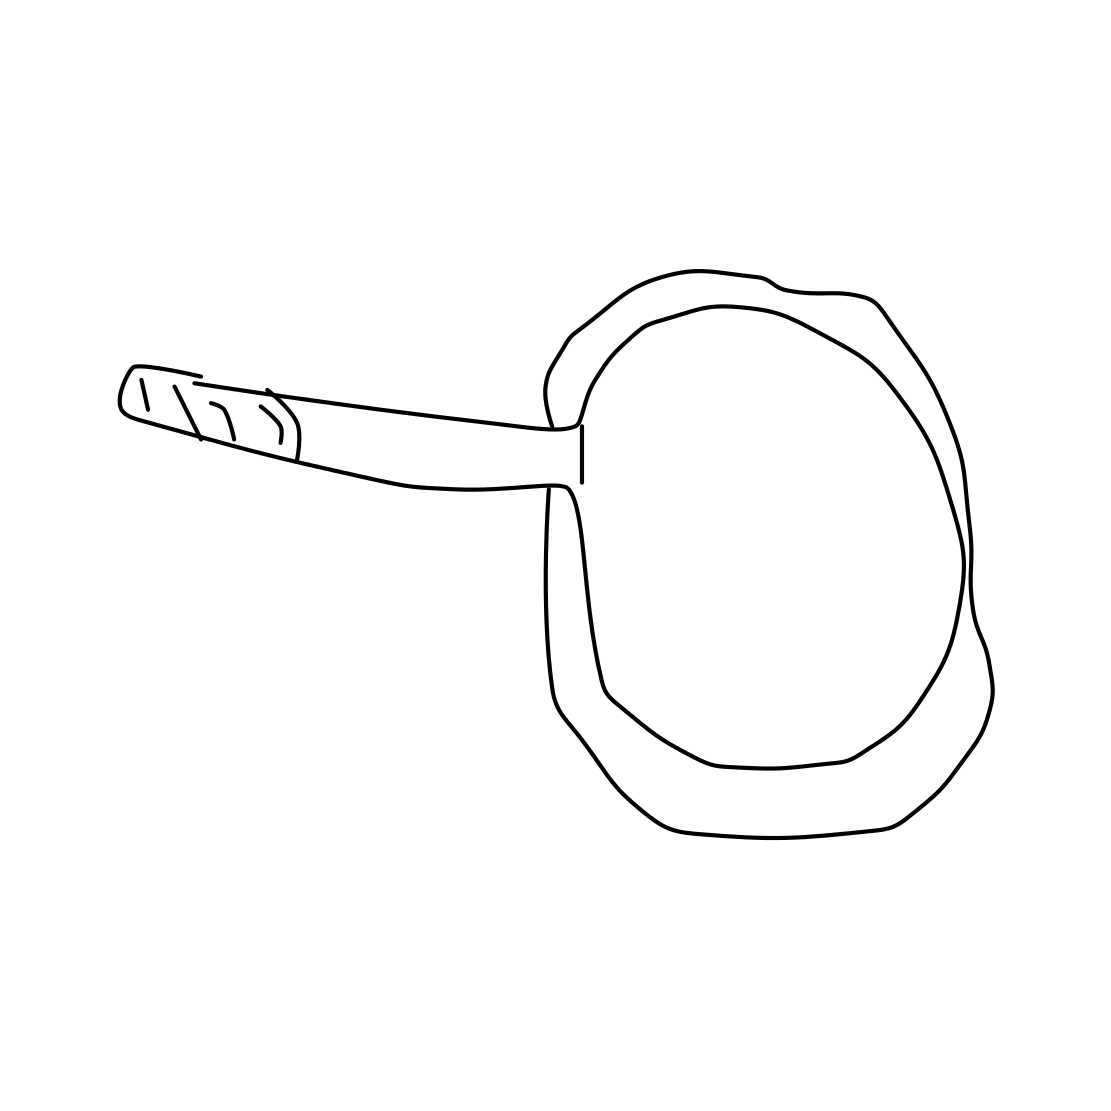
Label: frying-pan